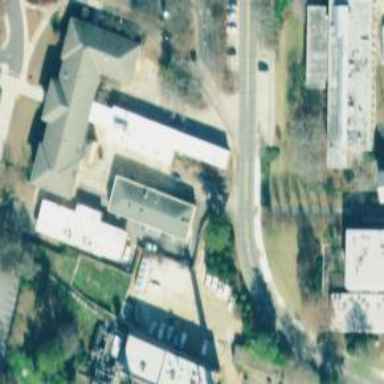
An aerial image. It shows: University building with hipped roof shape.